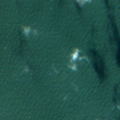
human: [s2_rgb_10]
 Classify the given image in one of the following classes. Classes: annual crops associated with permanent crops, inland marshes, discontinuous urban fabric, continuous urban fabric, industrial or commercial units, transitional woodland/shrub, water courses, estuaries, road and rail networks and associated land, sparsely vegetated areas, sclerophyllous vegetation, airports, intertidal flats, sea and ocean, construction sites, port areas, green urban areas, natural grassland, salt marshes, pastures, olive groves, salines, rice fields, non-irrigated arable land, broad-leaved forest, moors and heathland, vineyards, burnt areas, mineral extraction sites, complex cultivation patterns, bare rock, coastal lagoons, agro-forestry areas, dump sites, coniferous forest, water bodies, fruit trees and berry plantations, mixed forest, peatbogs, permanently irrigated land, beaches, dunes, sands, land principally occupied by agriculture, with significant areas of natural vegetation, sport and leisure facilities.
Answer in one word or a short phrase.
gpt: sea and ocean